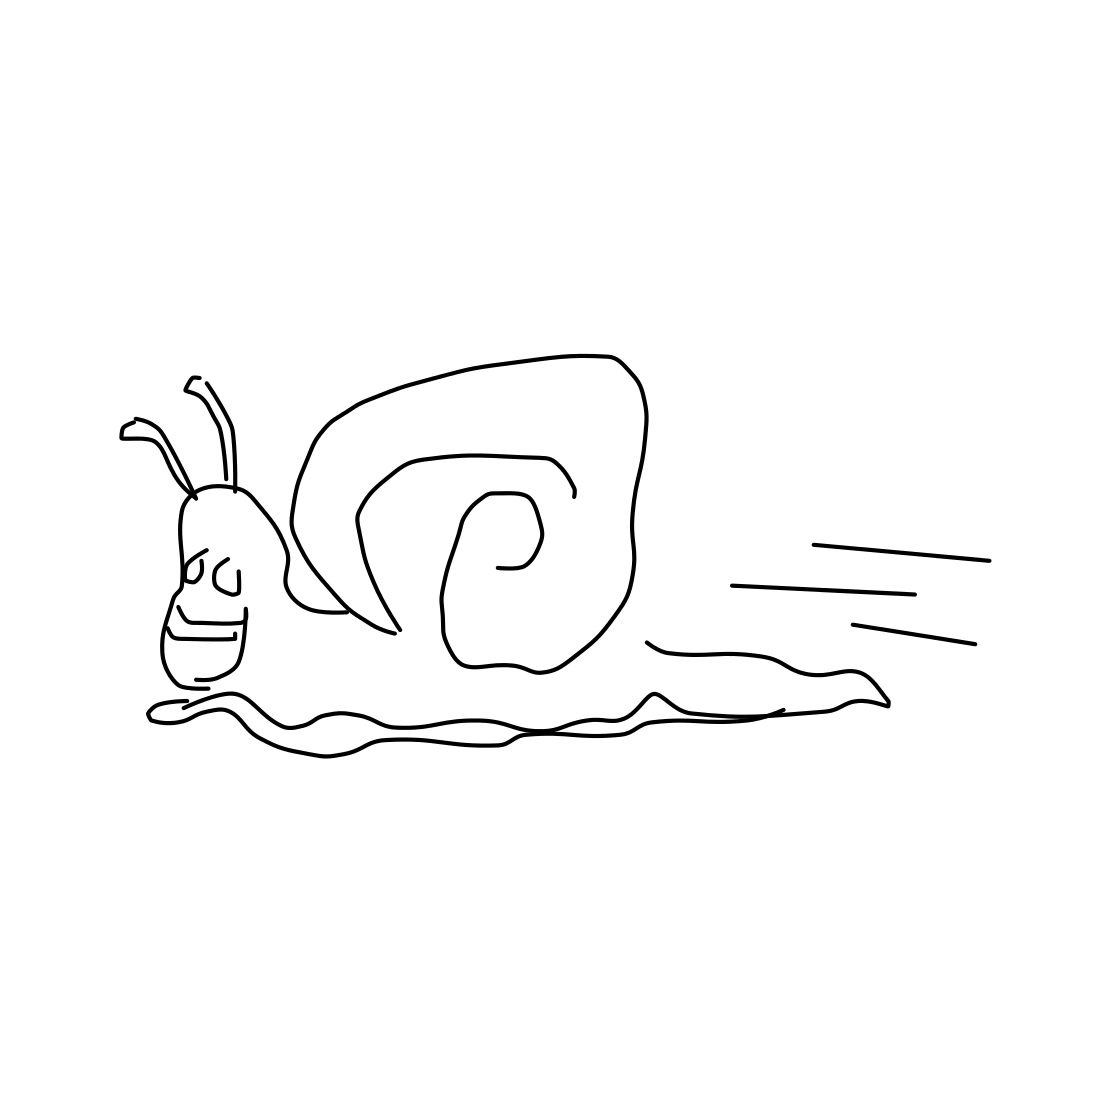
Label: snail